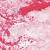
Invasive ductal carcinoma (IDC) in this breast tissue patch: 0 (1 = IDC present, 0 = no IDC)